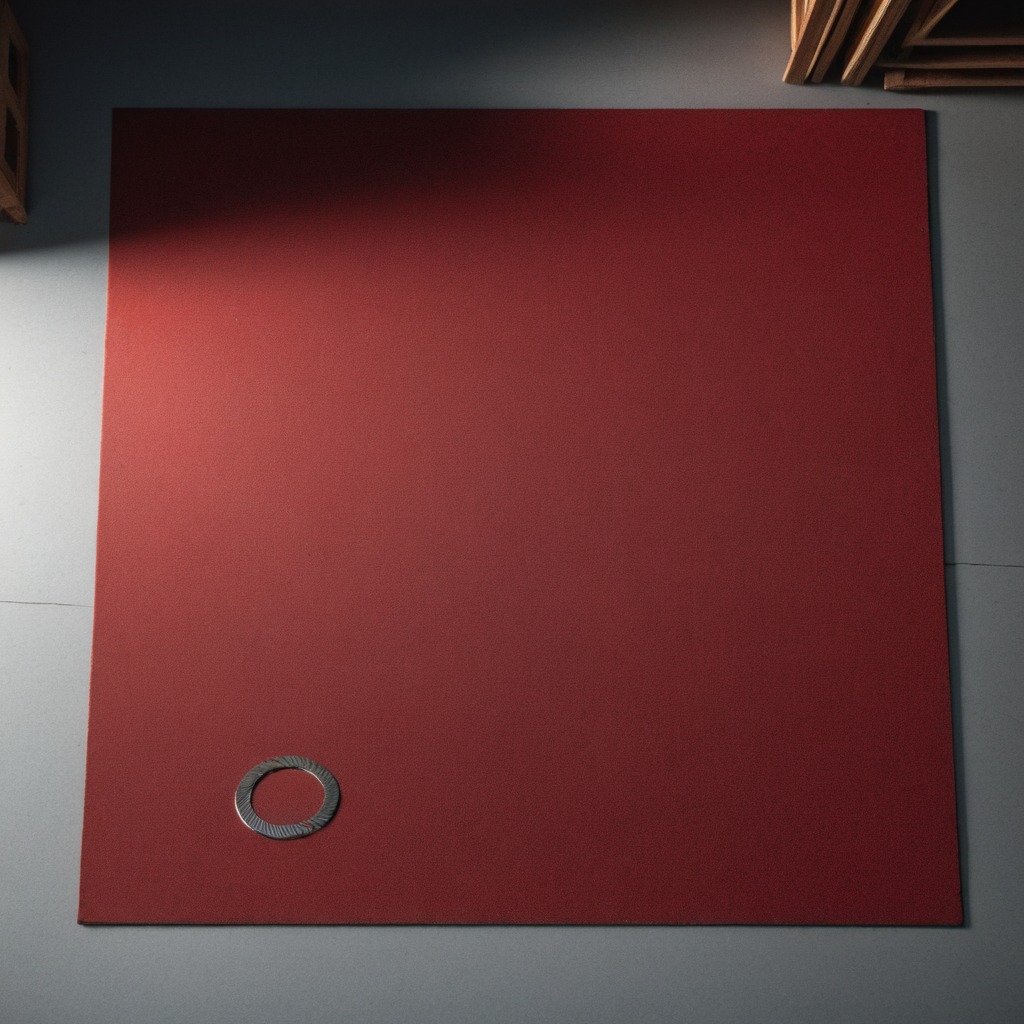
A flat metal washer lies on the clean granite tabletop.